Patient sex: M
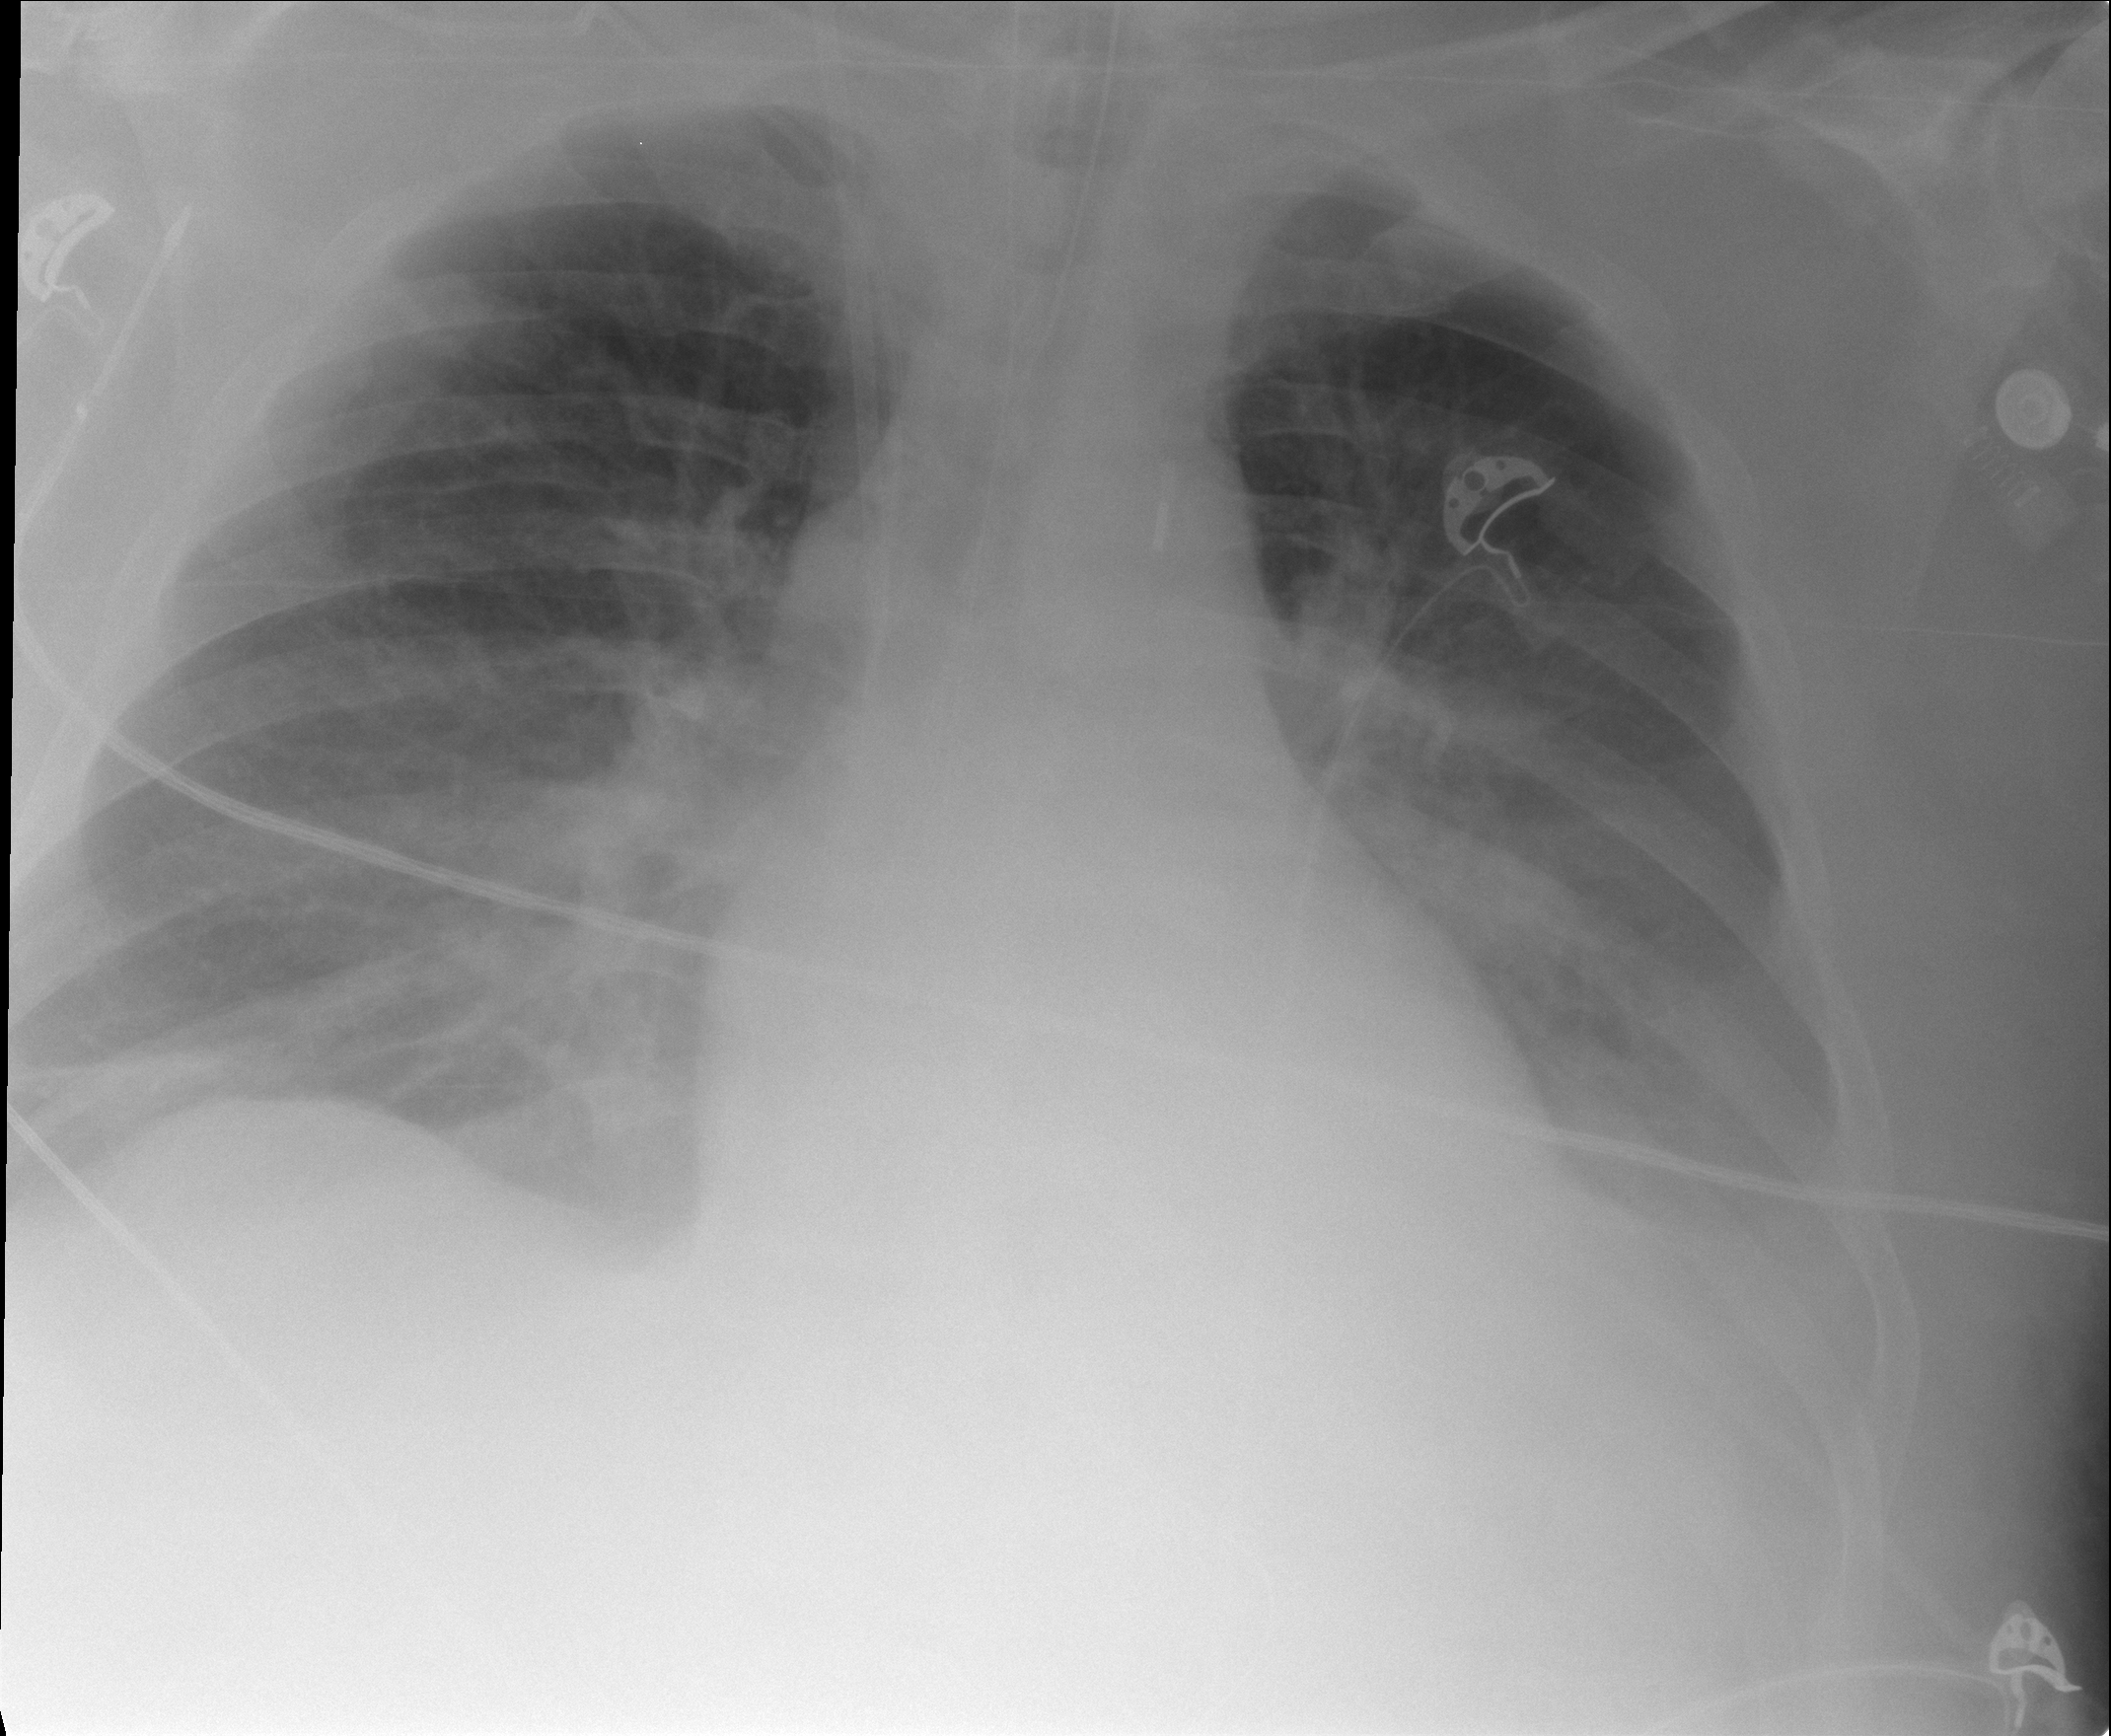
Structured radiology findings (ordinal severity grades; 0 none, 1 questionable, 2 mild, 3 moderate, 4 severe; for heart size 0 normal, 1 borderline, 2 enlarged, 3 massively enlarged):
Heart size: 0
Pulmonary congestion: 3
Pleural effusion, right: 0
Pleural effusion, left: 2
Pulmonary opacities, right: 2
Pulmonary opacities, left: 2
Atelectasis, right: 2
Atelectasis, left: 2